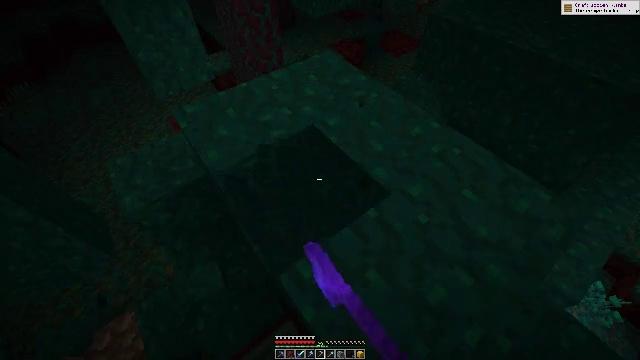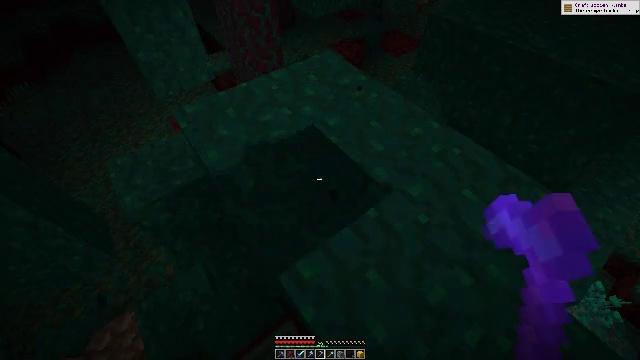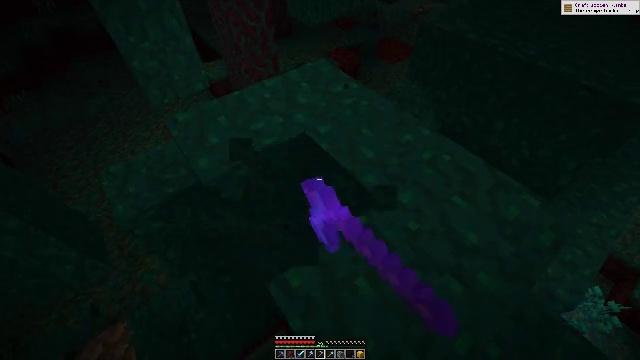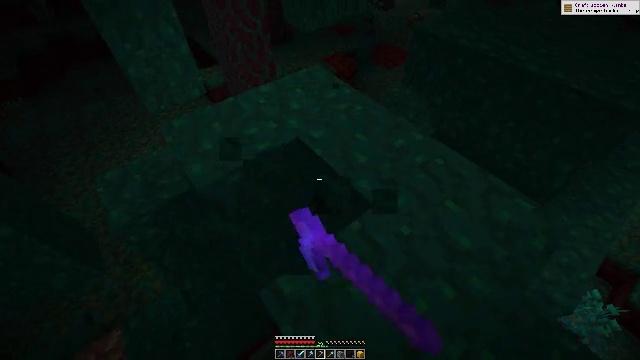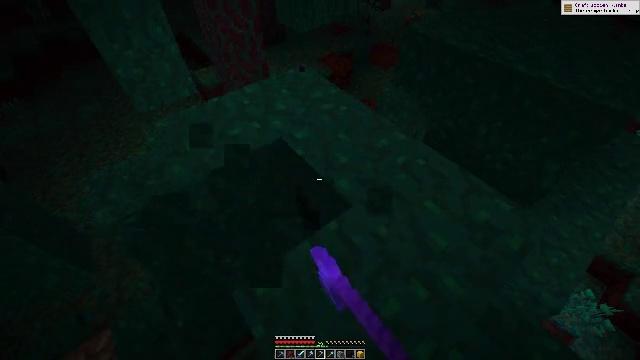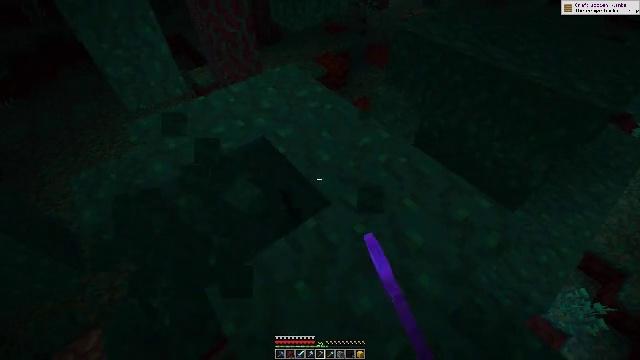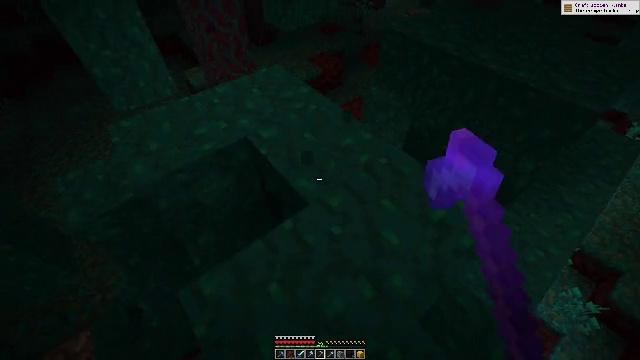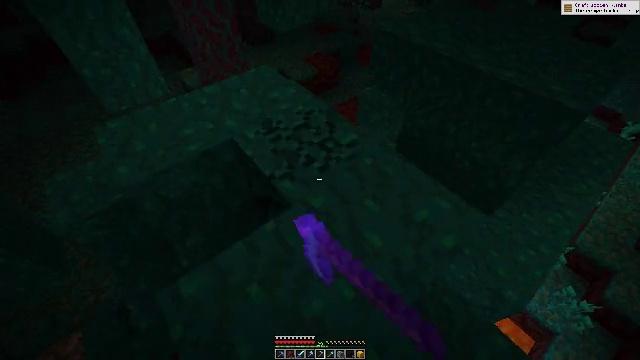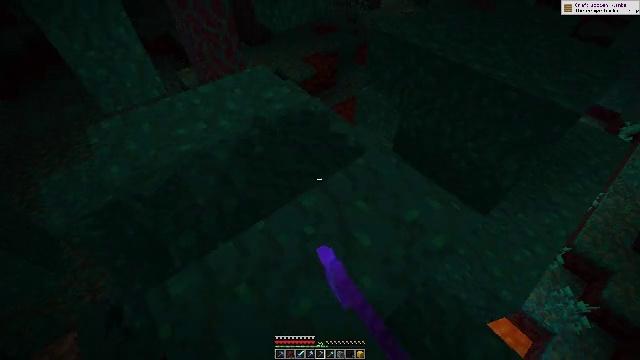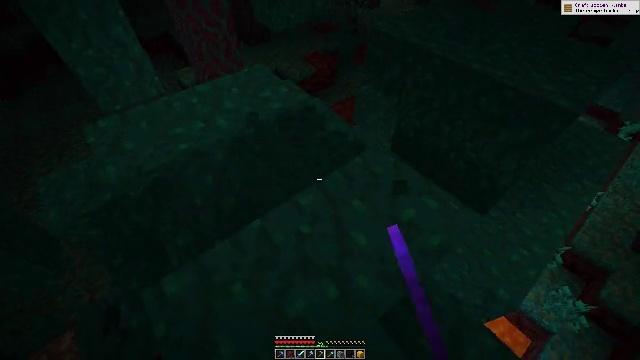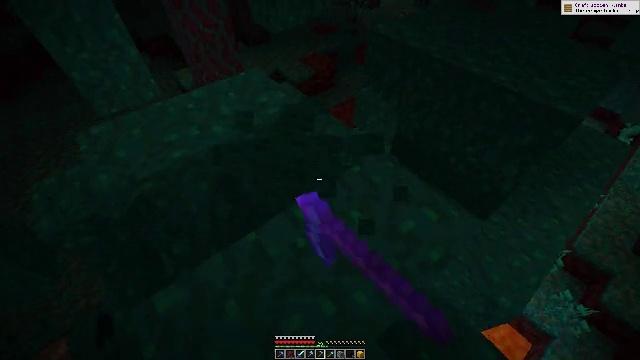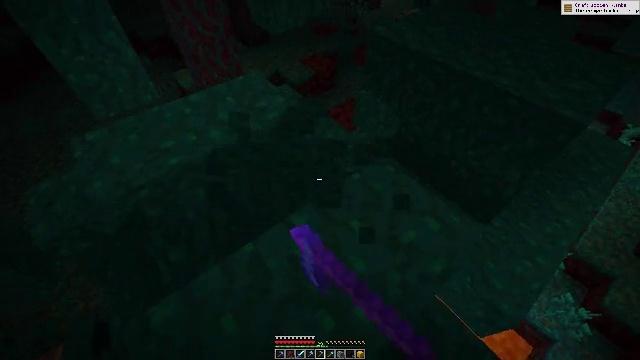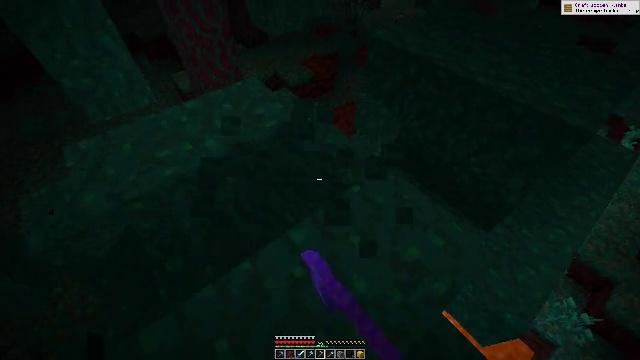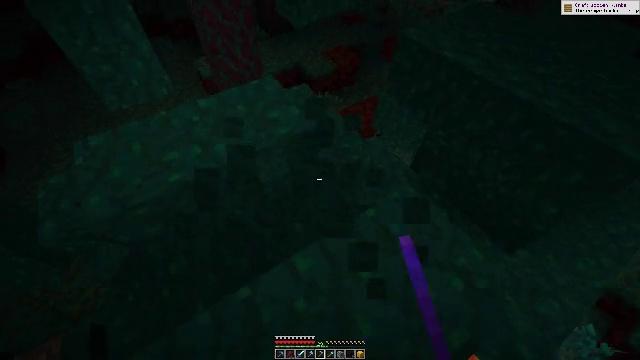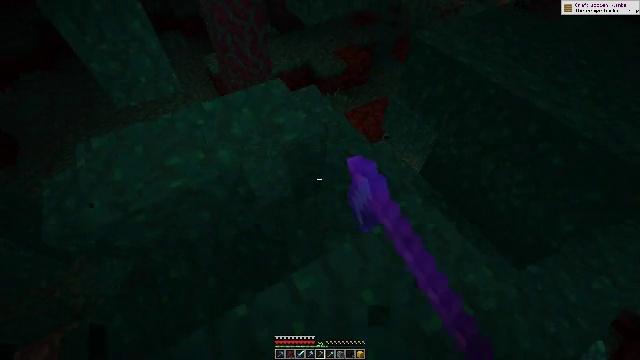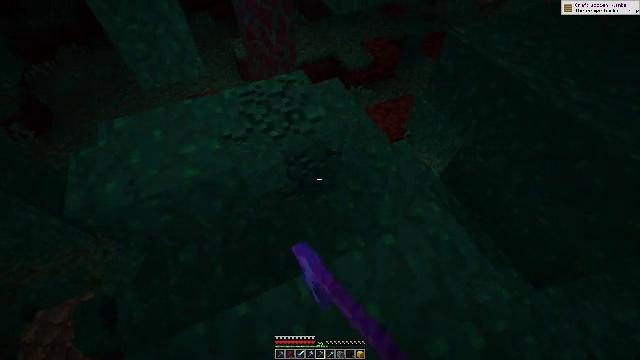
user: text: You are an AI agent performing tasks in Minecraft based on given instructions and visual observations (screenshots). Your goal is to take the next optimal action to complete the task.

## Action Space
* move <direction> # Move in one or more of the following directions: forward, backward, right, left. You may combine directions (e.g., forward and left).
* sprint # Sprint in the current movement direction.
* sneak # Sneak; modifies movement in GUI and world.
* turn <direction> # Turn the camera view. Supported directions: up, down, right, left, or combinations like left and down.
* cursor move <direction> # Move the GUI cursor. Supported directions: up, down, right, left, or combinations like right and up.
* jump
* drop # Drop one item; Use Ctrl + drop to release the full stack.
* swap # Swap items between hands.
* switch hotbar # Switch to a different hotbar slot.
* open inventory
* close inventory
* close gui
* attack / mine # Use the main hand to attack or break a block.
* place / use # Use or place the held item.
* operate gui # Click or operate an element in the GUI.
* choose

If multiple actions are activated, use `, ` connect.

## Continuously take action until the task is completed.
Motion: motion action
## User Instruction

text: Break the warped wart block.
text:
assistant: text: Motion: attack / mine
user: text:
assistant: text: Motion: move right, turn up, attack / mine
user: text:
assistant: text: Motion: move right, turn up, attack / mine
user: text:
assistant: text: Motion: move right, attack / mine
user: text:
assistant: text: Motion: move right, attack / mine
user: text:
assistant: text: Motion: attack / mine
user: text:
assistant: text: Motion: attack / mine
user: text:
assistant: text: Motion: attack / mine
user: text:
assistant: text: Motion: attack / mine
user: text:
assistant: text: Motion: move forward, attack / mine
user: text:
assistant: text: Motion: move forward, attack / mine
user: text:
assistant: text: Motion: move forward, attack / mine
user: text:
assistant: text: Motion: move forward, turn left and down, attack / mine
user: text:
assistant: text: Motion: turn left, attack / mine
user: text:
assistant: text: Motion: turn left and down, attack / mine
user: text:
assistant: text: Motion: turn left, attack / mine
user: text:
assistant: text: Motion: attack / mine
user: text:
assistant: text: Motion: attack / mine
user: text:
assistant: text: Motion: attack / mine
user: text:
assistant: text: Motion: attack / mine
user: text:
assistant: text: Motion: attack / mine
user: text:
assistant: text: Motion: attack / mine
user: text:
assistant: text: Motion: attack / mine
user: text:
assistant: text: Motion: attack / mine
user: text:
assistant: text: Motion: turn right and up, attack / mine
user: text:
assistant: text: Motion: turn right and up, attack / mine
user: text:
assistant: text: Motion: attack / mine
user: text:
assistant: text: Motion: attack / mine
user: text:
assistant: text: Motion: attack / mine
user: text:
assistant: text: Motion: attack / mine